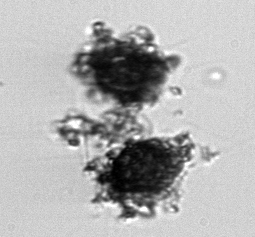
Label: Thalassiosira_TAG_external_detritus